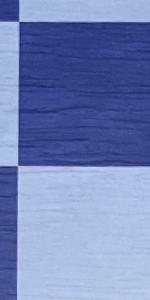
Label: Empty